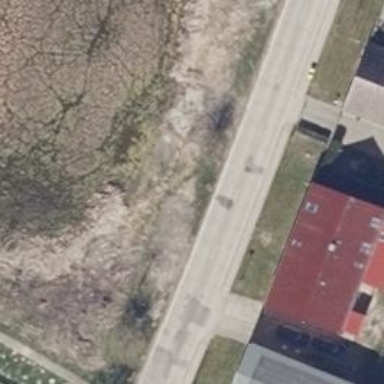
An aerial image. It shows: Secondary road with concrete plates surface.